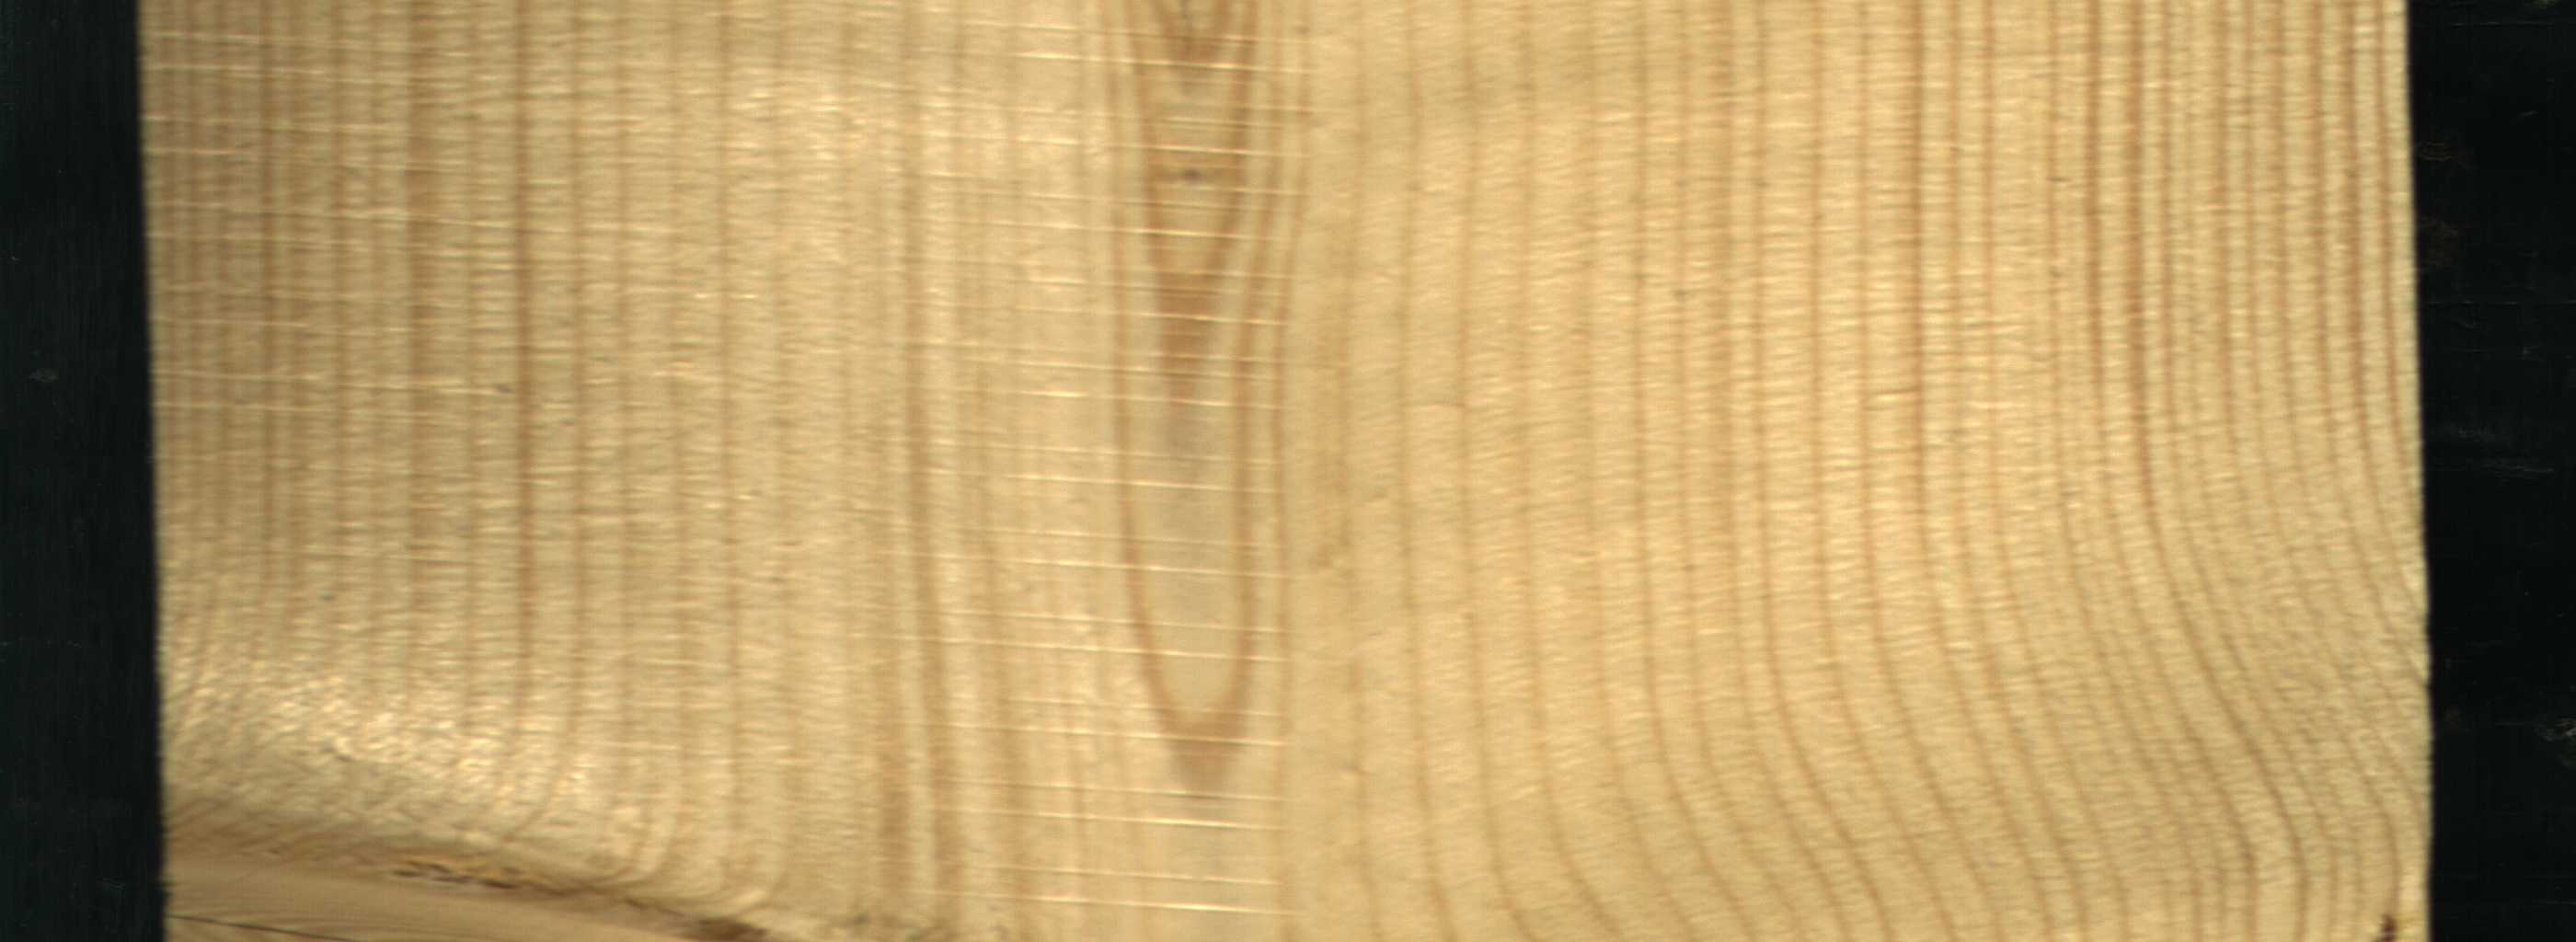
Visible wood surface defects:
Live_Knot